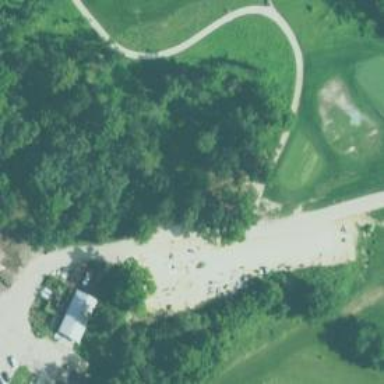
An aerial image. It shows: Service road designated as golf cart path.